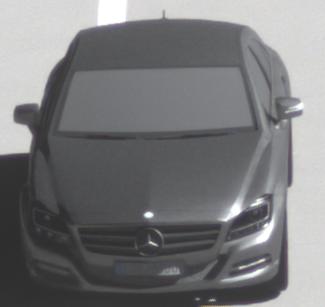
Make: Mercedes-Benz
Model: CLS Coupé 350
Detailed model: CLS-Class (218) Coupé
Model produced from: 2011/01
Model produced until: 2014/07
Doors: 4
Color: gray
Road condition: dry road
Daytime: morning or afternoon
Contrast: high contrast